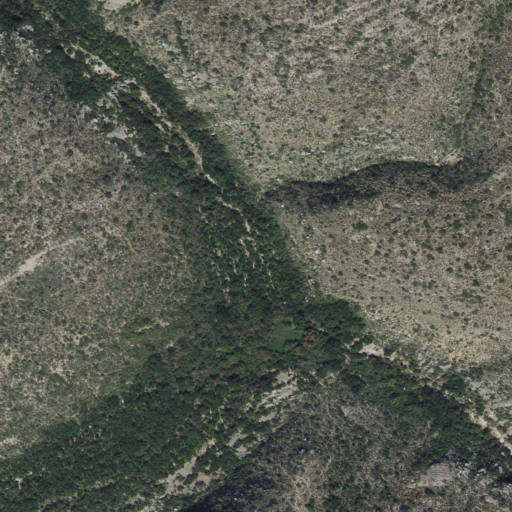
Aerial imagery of valley in Texas named Faro Canyon containing shrub, deciduous forest, herbaceous wetlands, and woody wetlands